Interaction volume radius: 5 \u00c5
Interaction volume height: 10 \u00c5
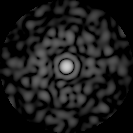
Disorder parameter: 0.8714